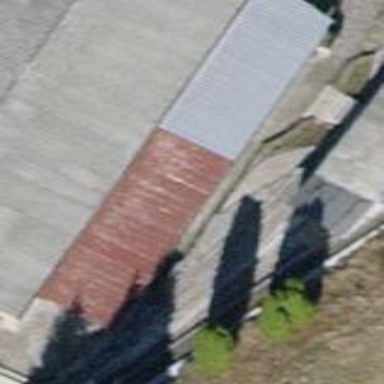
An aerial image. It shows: View of roof of building.